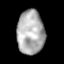
Tissue: lung
Cell type: Myeloid cells
Senescence score: 0.1978
Nuclear area (px): 1172
Mean DAPI intensity: 174.49